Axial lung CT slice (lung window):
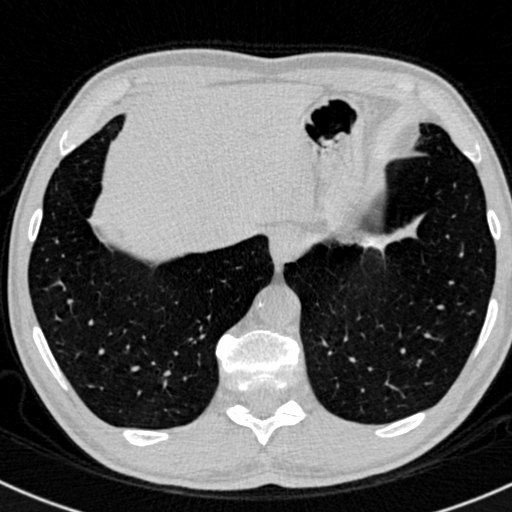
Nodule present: no